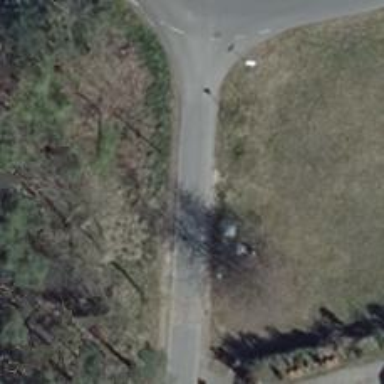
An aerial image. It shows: Bump for traffic calming.